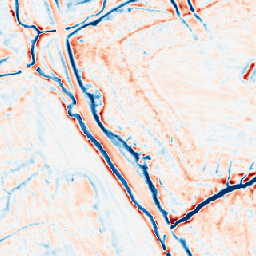
Category: edge_preserving
Decomposition family: bilateral
Decomposition parameters: d: 15
sigma_color: 25
sigma_space: 75
Upsampling method: nearest
Upsampling parameters: scale: 8
Upsampling scale: 8